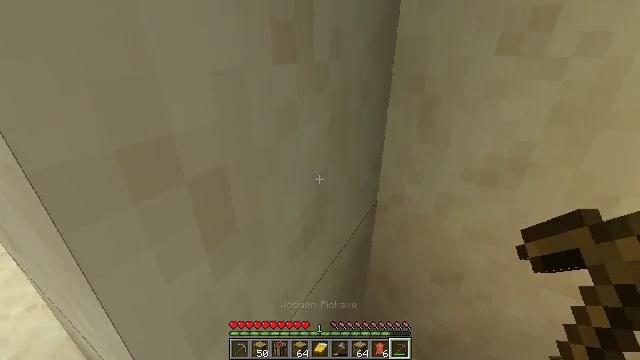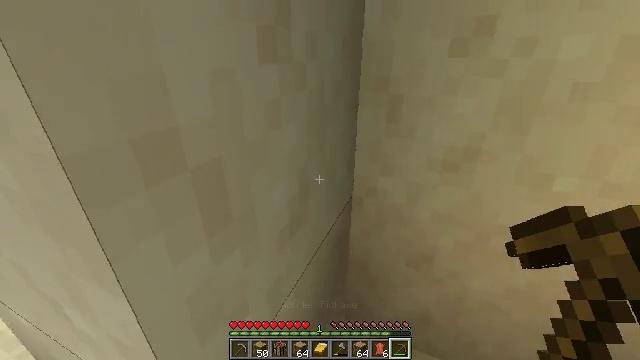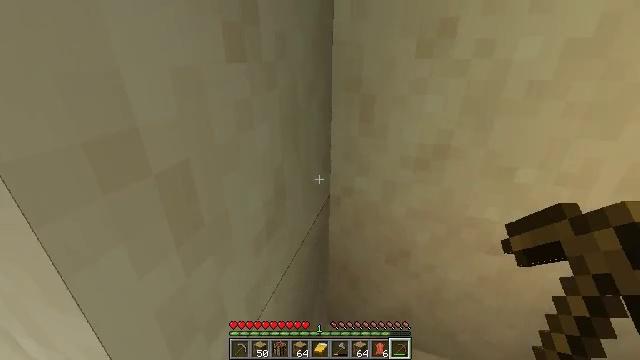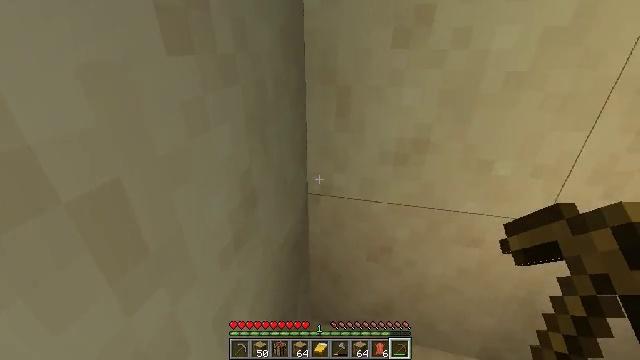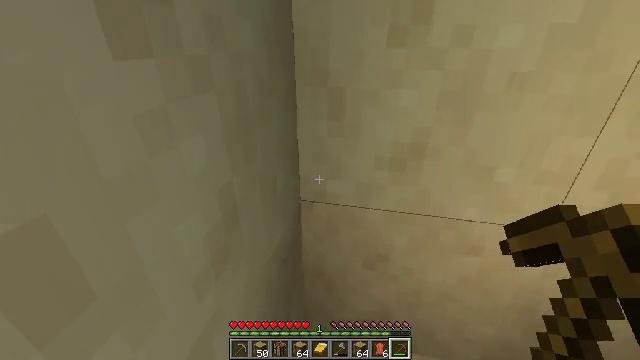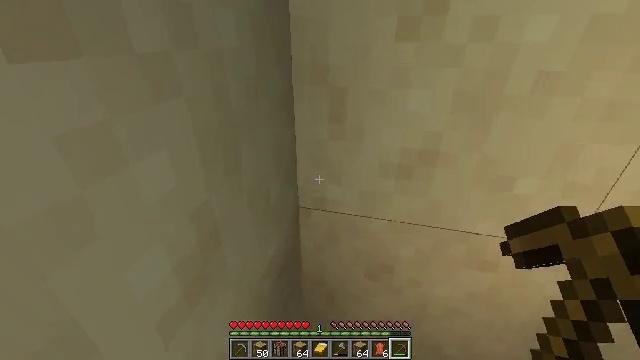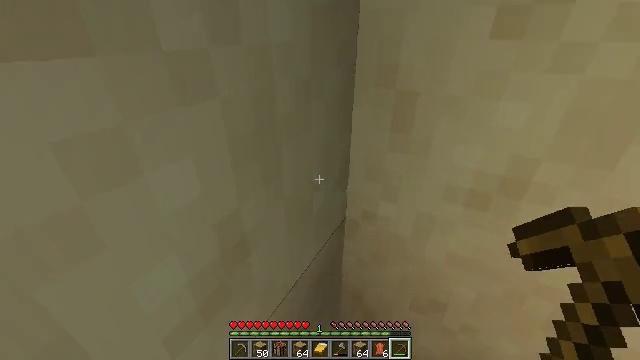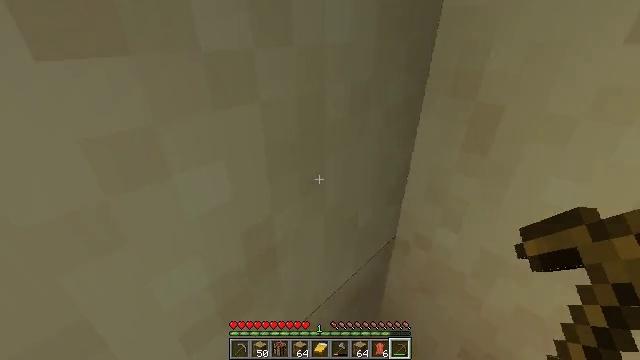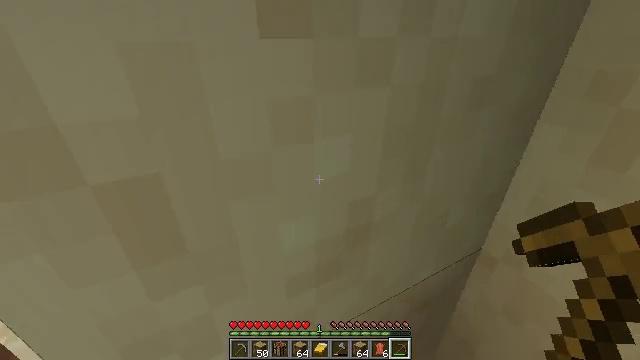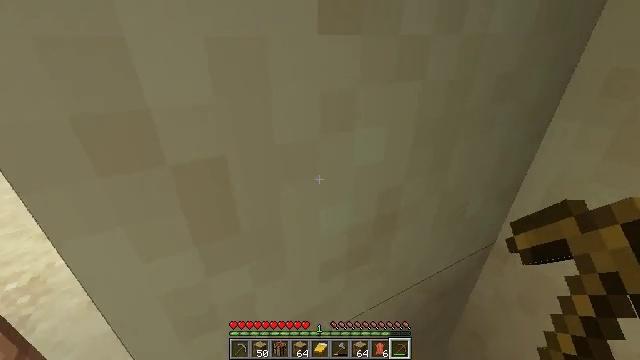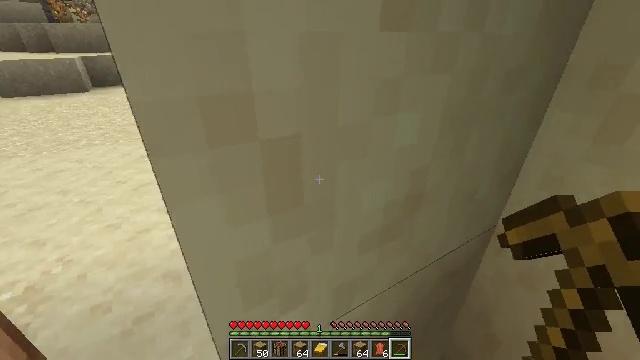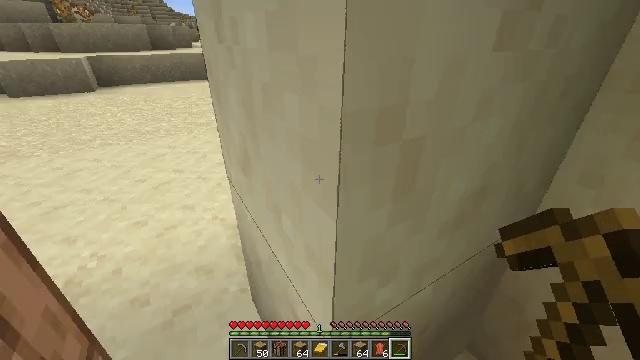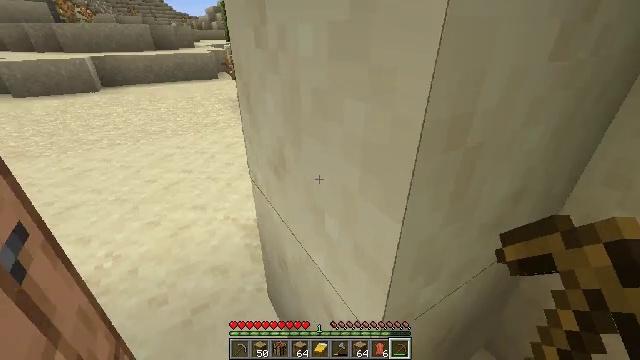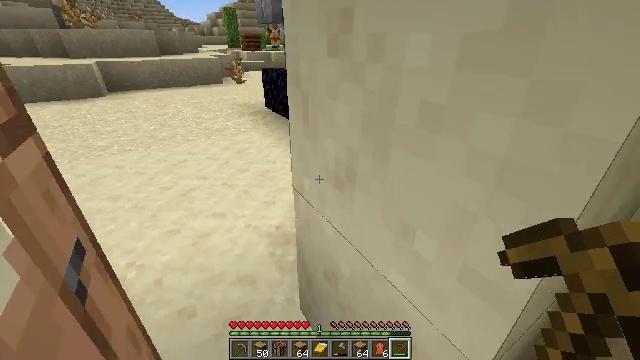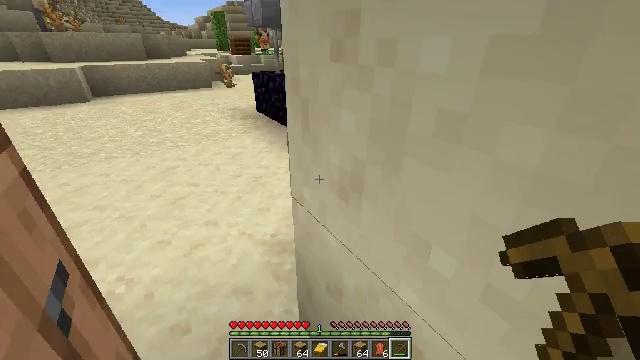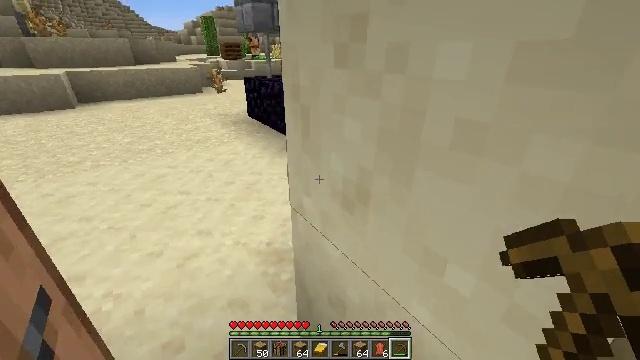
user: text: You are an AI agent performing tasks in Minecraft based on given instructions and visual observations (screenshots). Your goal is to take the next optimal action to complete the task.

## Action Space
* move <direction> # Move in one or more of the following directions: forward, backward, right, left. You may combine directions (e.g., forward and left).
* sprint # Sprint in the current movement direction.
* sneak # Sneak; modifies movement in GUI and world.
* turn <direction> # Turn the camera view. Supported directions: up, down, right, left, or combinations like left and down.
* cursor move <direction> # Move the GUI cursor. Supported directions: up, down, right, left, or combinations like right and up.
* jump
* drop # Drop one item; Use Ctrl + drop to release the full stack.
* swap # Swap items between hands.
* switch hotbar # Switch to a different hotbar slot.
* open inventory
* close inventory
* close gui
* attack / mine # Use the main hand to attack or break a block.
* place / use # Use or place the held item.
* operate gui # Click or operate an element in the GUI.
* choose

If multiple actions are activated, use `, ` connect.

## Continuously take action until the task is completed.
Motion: motion action
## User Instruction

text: Mine smooth sandstone using a pickaxe.
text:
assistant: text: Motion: move forward and move left, turn right
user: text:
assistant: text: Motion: move forward and move left, turn right
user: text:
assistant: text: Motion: move forward and move left, turn right and down
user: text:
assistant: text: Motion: move forward and move left
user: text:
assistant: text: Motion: move forward and move left, turn left and down
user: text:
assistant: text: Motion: move forward and move left, turn left
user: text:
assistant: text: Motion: move left, turn left
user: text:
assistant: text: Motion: move left, turn left
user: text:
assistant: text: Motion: move left
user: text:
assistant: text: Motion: move left, turn right
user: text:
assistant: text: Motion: move left
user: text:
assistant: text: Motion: move left
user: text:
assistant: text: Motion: move left
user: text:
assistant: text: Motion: move left, turn right
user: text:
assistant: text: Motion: move left, turn right
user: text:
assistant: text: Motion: move left, turn right
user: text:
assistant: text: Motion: move forward and move left, turn right
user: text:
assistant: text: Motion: move forward and move left, turn right
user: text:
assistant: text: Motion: move forward and move left, turn right and down
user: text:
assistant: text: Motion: move forward and move left, turn right and down
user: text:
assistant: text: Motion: move forward, turn right
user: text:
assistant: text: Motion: move forward, turn right
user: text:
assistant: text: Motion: move forward, turn right
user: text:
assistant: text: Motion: move forward
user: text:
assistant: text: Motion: move forward, turn right, switch to hotbar 1
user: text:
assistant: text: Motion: move forward, switch to hotbar 1
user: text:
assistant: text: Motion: move forward, turn right and down, switch to hotbar 1
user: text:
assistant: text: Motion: move forward, turn right and down
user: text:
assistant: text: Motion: move forward, turn right and down
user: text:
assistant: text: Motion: turn right and down